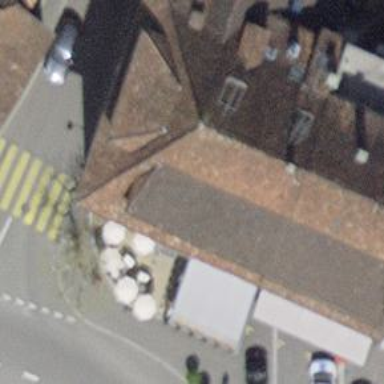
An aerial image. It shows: Restaurant.